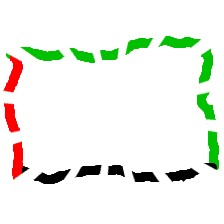
Shape: rectangle